Field crop: maize
Growth stage: 2
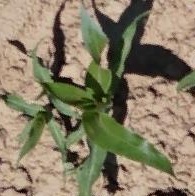
Species: maize